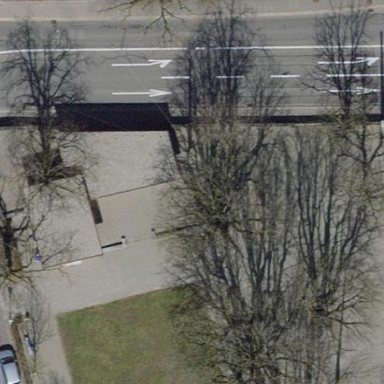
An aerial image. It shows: Service building with flat roof.